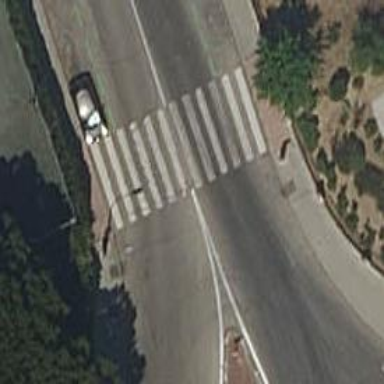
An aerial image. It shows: Uncontrolled road crossing.